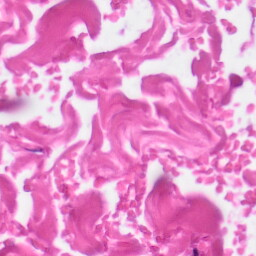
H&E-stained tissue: Skin